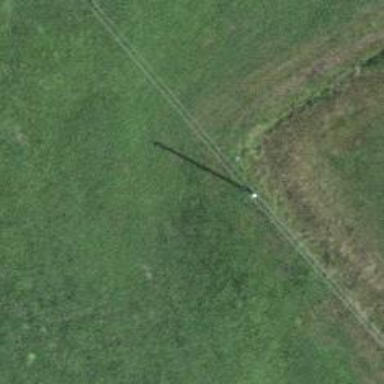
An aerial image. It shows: Utility pole in the area.